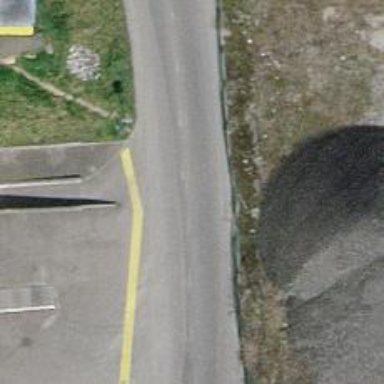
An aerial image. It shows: Asphalt service road.